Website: home-depot
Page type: review-order
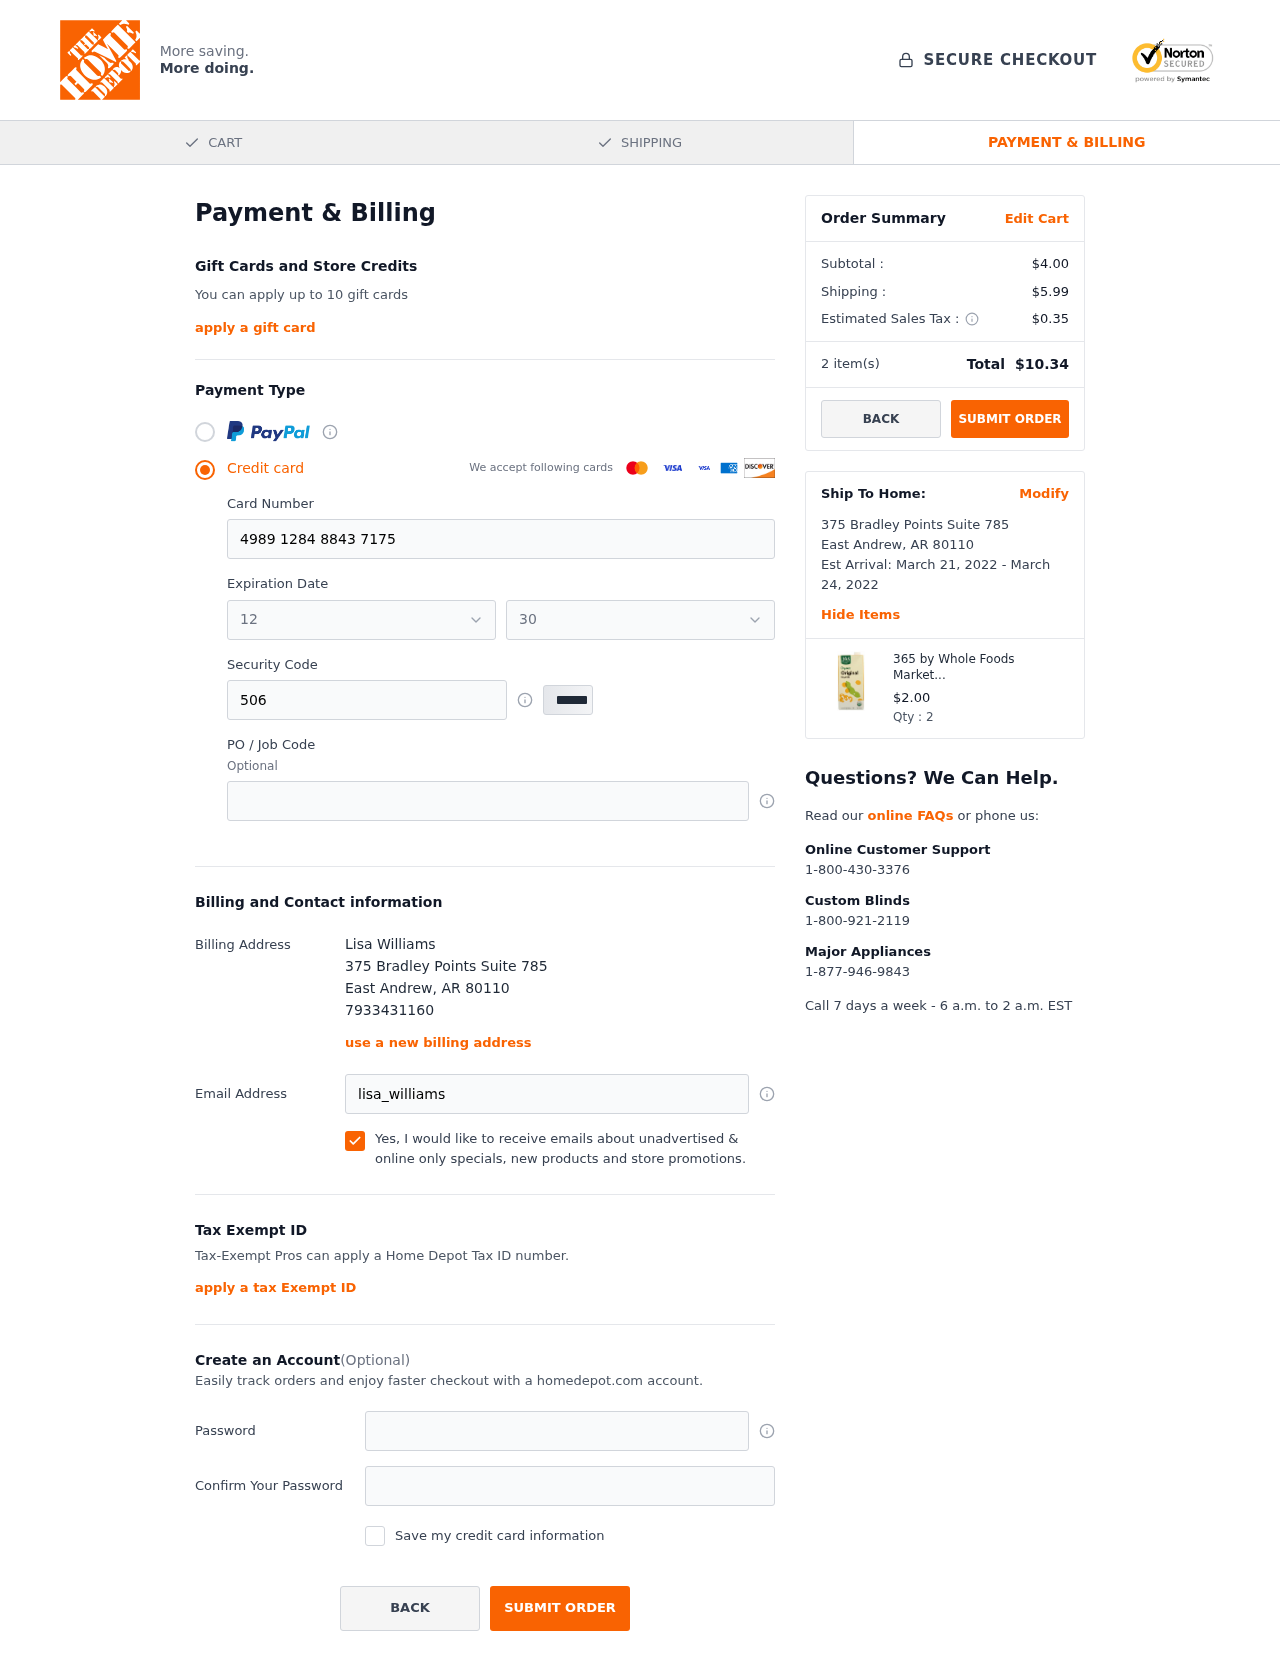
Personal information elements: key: PII_CARD_EXPIRY_MONTH
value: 12
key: PII_CARD_EXPIRY_YEAR
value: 30
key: PII_CITY
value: East Andrew
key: PII_FULLNAME
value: Lisa Williams
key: PII_PHONE
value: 7933431160
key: PII_POSTCODE
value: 80110
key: PII_STATE_ABBR
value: AR
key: PII_STREET
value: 375 Bradley Points Suite 785
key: PII_CARD_NUMBER
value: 4989 1284 8843 7175
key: PII_CARD_CVV
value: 506
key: PII_EMAIL
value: lisa_williams@gmail.com
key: PII_STREET2
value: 375 Bradley Points Suite 785
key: PII_POSTCODE2
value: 80110
Product elements: key: PRODUCT1_NAME
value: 365 by Whole Foods Market, Organic Shelf-Stable Soymilk, Orginal, 32 Fl Oz
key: PRODUCT1_PRICE
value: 2
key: PRODUCT1_QUANTITY
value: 2
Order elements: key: ORDER_SUBTOTAL
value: $4.00
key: ORDER_SHIPPING_COST
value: $5.99
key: ORDER_TAX
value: $0.35
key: ORDER_NUM_ITEMS
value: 2
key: ORDER_TOTAL
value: $10.34
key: ORDER_SHIPPING_DATE
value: March 21, 2022
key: ORDER_DELIVERY_DATE
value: March 24, 2022